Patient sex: F
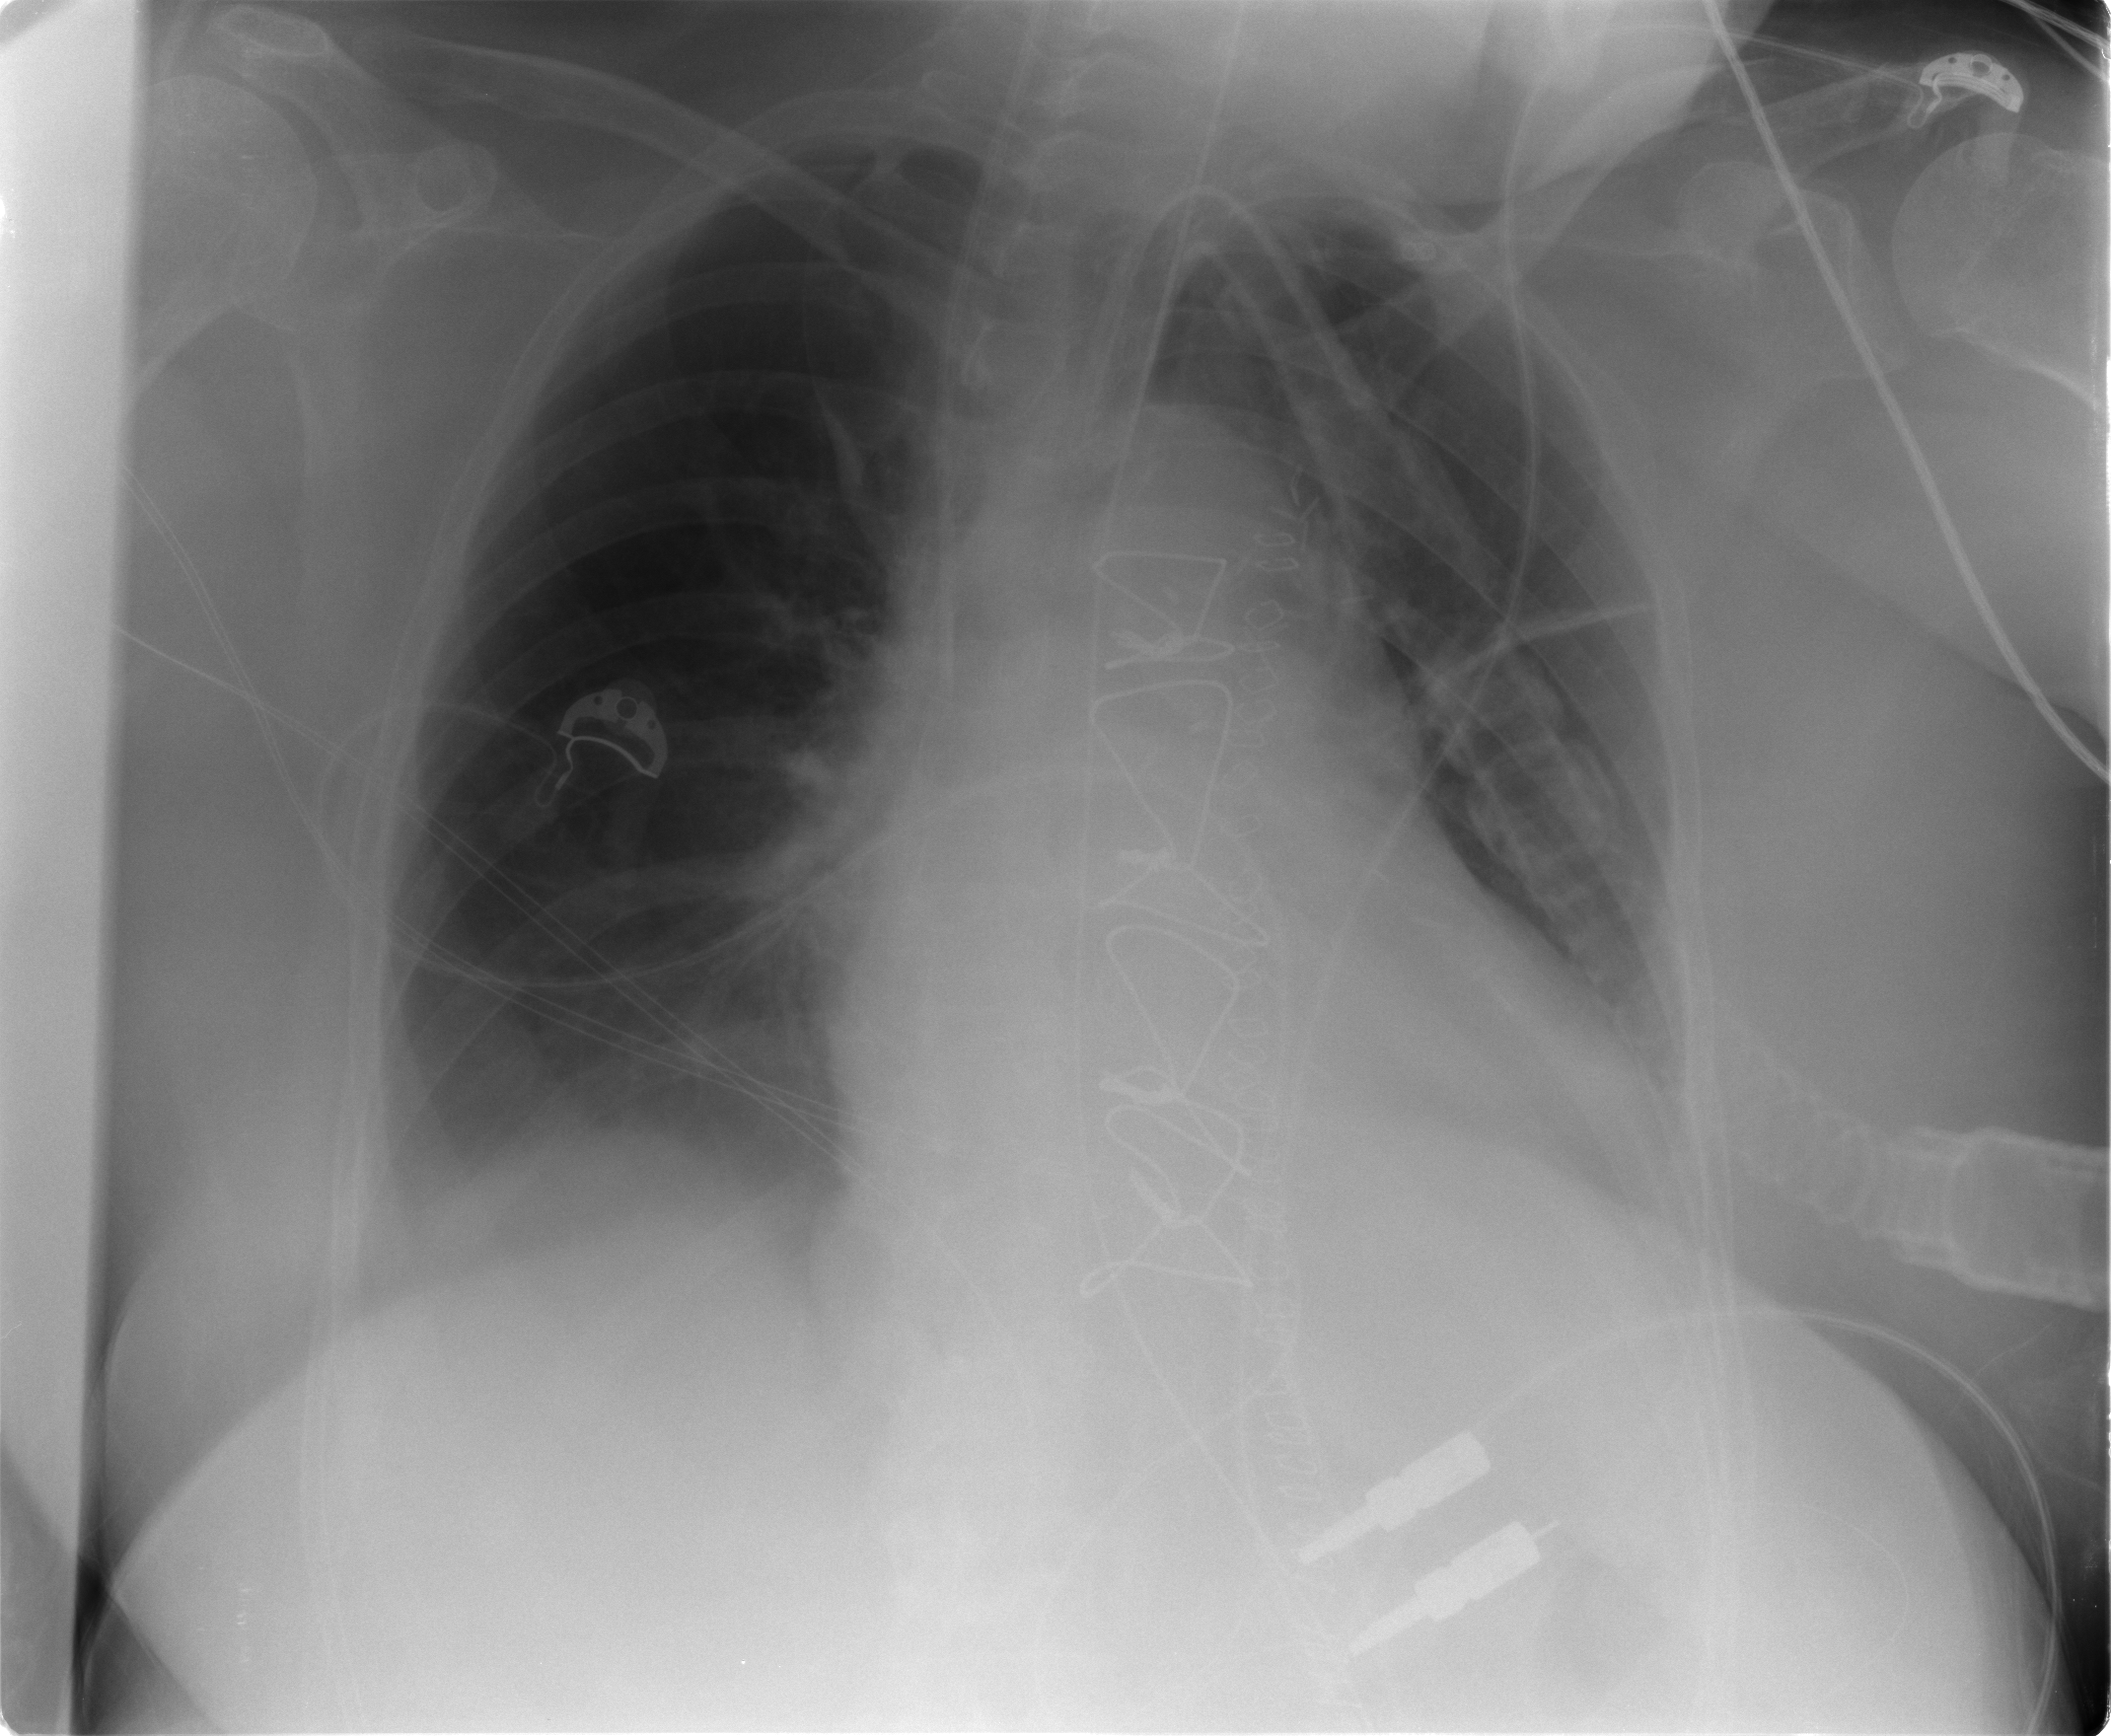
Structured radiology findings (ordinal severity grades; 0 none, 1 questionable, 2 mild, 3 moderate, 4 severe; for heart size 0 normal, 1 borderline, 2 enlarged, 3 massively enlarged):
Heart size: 2
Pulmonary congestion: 0
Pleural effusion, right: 2
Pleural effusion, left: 2
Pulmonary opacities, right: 0
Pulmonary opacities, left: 0
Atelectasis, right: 2
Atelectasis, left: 2